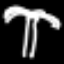
Label: palm tree